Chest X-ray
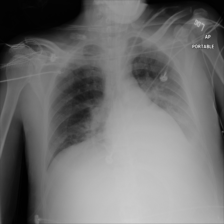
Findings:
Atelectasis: positive
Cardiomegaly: negative
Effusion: positive
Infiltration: negative
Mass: negative
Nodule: negative
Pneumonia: negative
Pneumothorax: negative
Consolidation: negative
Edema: negative
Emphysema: negative
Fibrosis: negative
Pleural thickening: negative
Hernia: negative